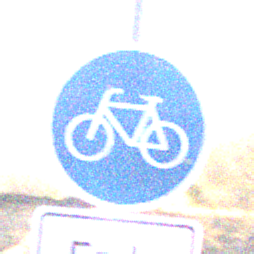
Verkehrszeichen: Radweg
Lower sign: HinweisDurchVerbaleAngabe2
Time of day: Midday
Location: Outdoor (Nature)
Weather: Clear
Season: NotSpecified
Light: Natural